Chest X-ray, PA view. Patient: 54 years old, sex F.
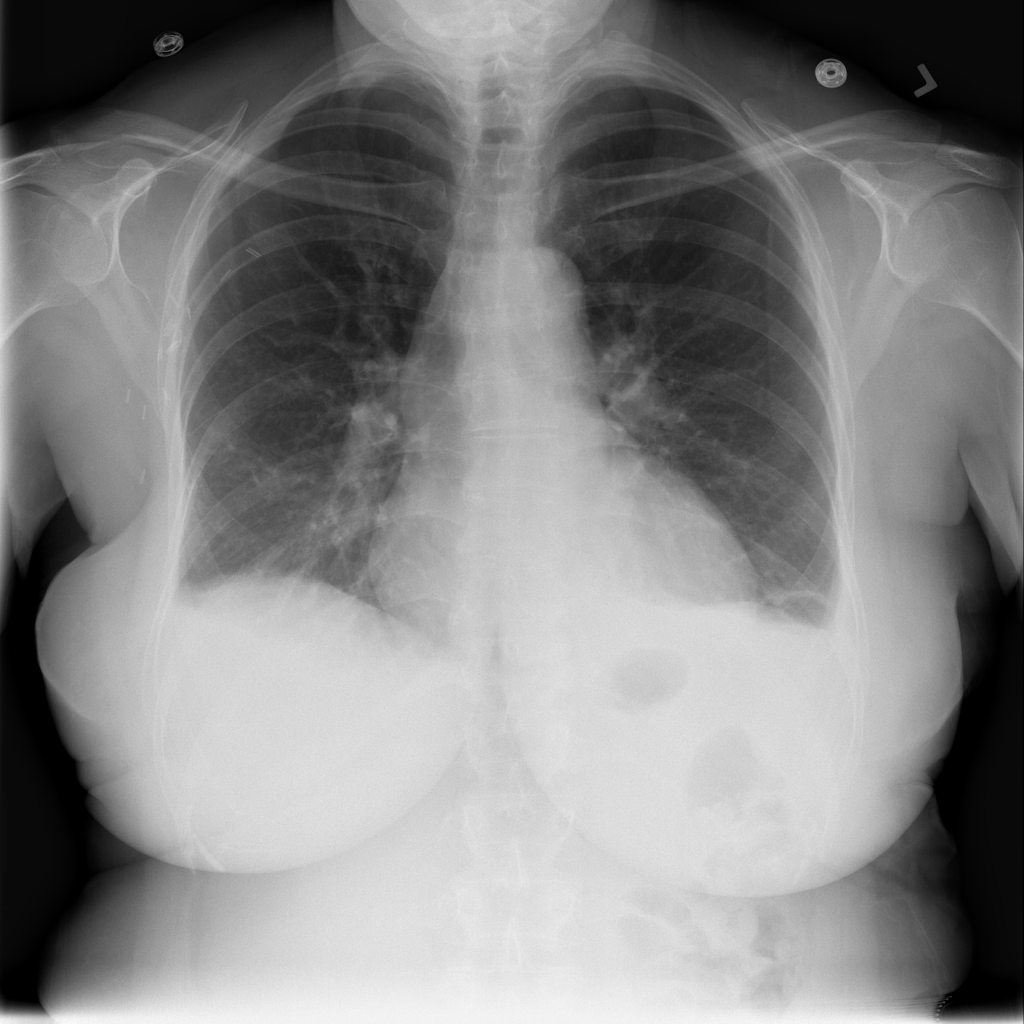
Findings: Atelectasis